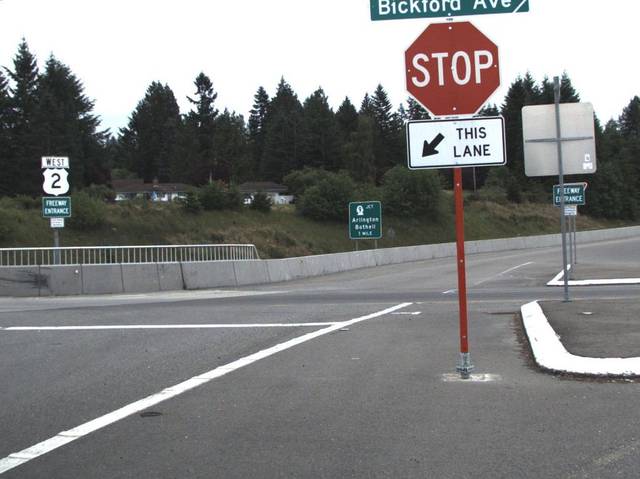
Region: United States
Coordinates: 47.661, -117.411